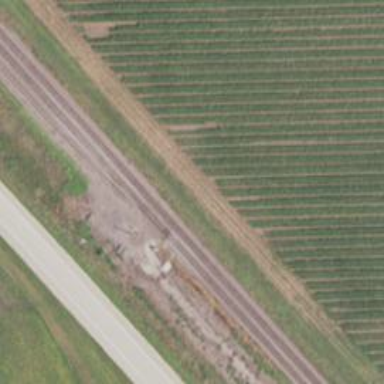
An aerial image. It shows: Railway track.